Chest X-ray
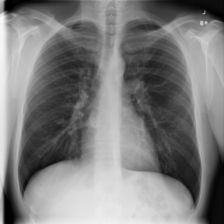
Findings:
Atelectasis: negative
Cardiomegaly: negative
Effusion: negative
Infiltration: negative
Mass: negative
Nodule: negative
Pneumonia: negative
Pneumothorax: negative
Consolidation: negative
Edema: negative
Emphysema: negative
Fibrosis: negative
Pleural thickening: negative
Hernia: negative